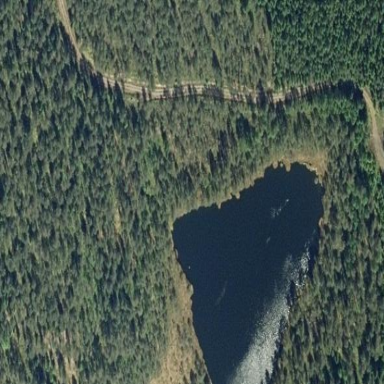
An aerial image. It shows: Beautiful lake surrounded by nature.